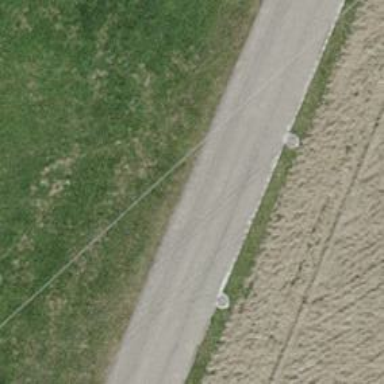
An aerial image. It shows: Paved track road with grade1 track type.